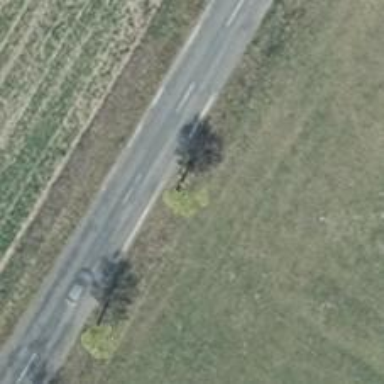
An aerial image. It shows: Deciduous broadleaved tree.